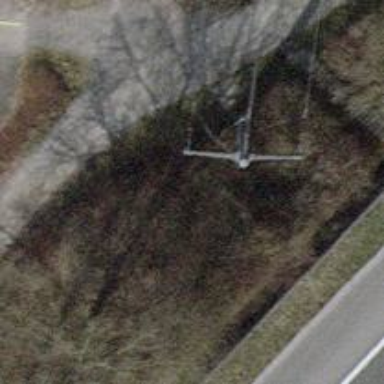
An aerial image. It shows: Power pole.